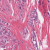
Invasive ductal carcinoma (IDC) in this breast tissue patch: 1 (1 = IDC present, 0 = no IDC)